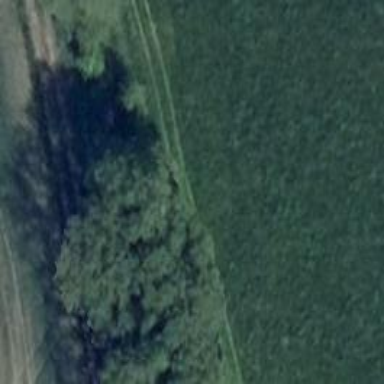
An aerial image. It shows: Row of trees in natural setting.